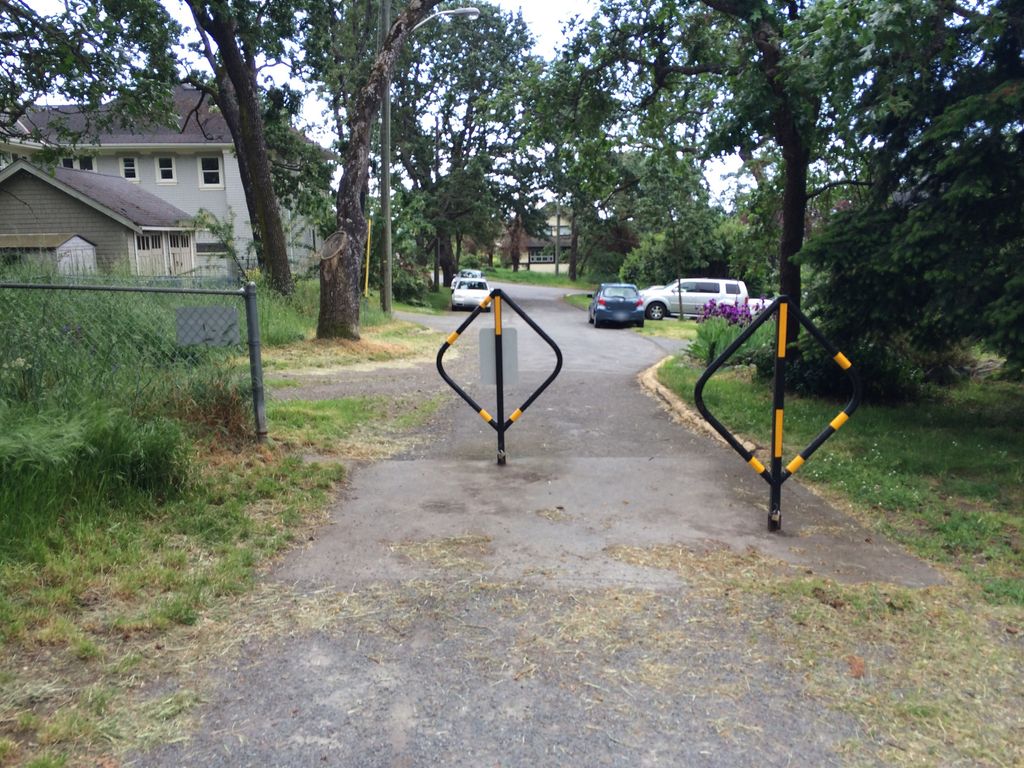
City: victoria